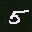
Label: 5